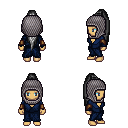
a pixel art fantasy rpg character, female body template, human, tanned skin, blue robe, white pants, gray extra-long topknot hairstyle, chain hood, cloth bracers, four views (front, back, left, right), 2x2 character sprite sheet, small pixel art, hard edges, no anti-aliasing